Group 1:
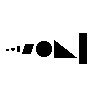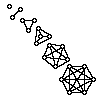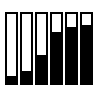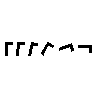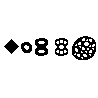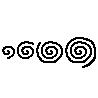
Group 2:
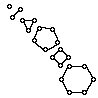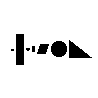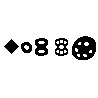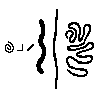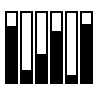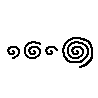
Rule separating the two groups: Some quantity keeps increasing from left to right vs. not so.
Concepts: counting, decreasing, increasing, iteration, larger, becoming, size_increase_decrease, smaller, becoming, tracing_line_or_curve
Author: Aaron David Fairbanks